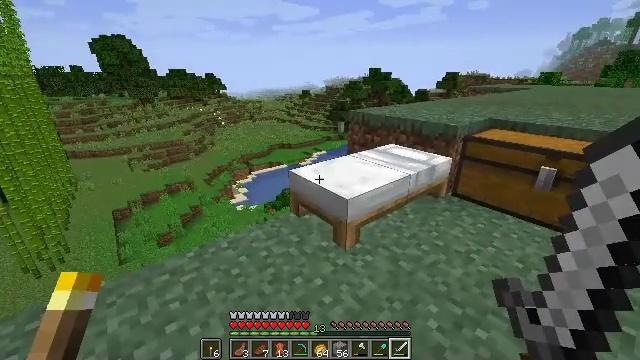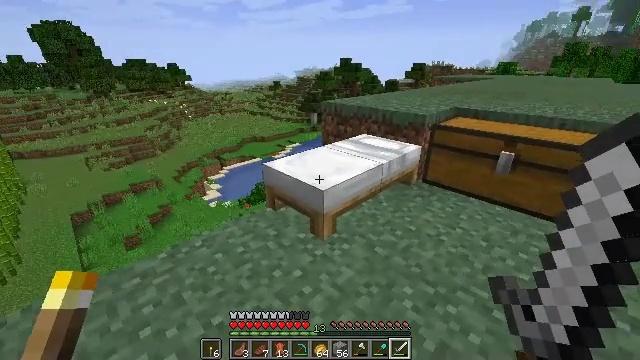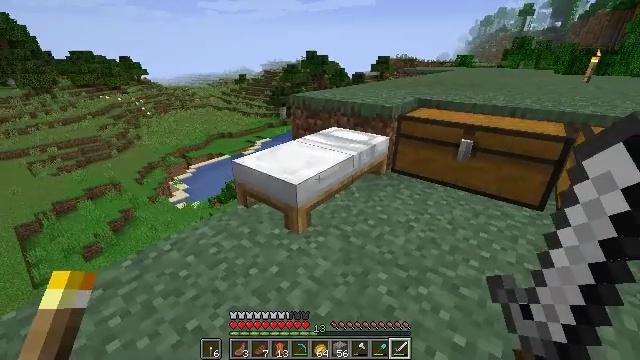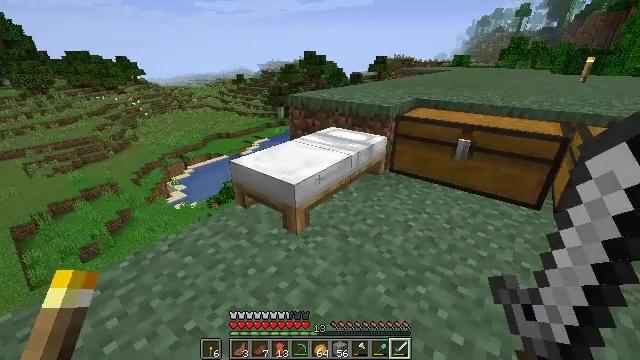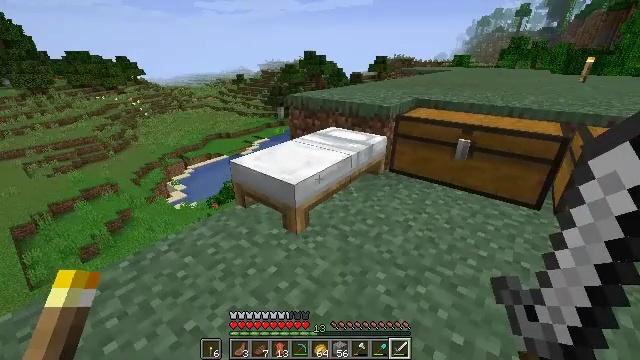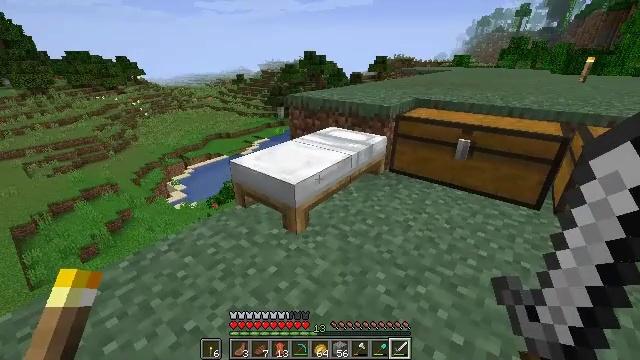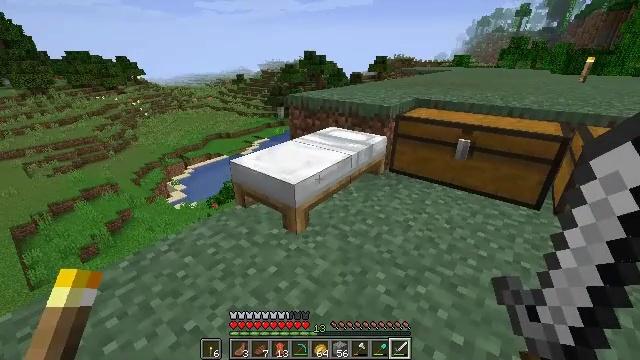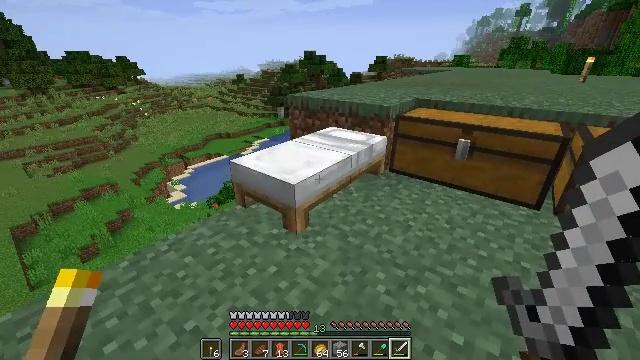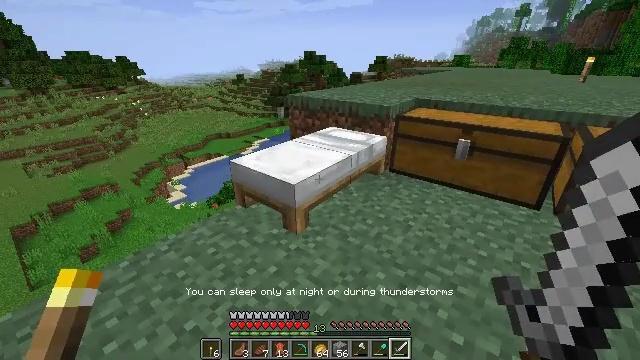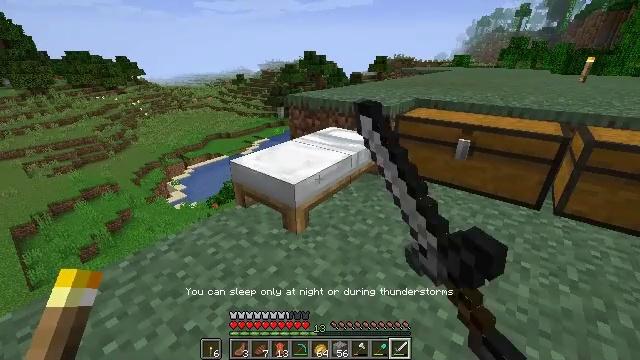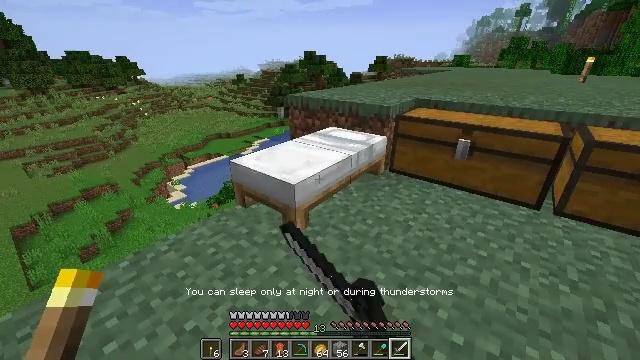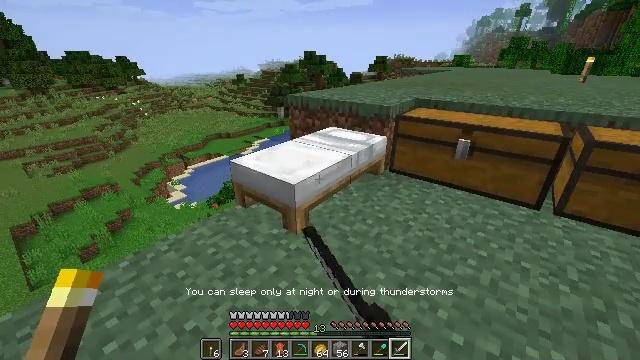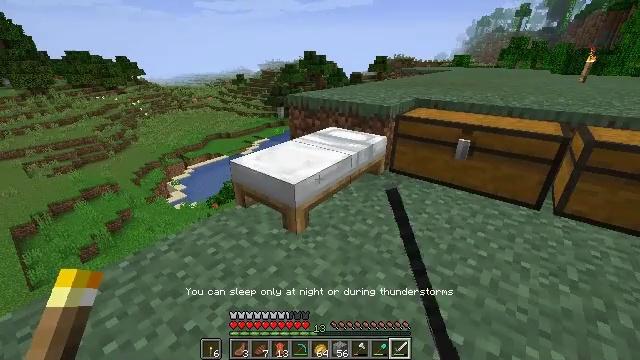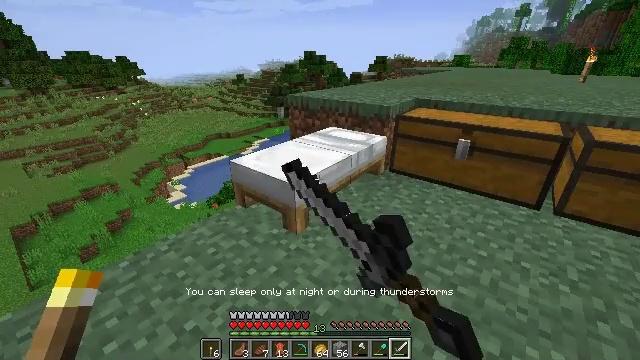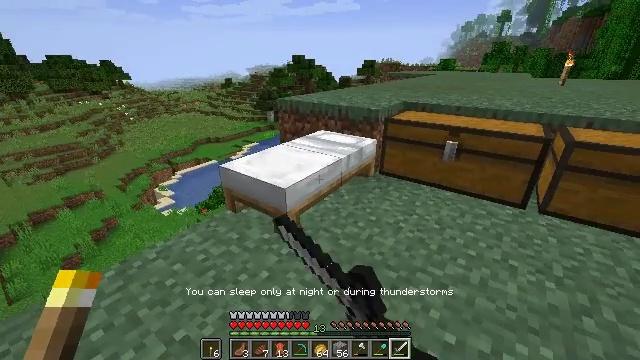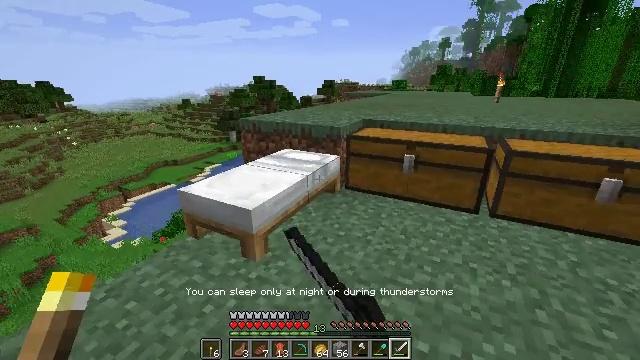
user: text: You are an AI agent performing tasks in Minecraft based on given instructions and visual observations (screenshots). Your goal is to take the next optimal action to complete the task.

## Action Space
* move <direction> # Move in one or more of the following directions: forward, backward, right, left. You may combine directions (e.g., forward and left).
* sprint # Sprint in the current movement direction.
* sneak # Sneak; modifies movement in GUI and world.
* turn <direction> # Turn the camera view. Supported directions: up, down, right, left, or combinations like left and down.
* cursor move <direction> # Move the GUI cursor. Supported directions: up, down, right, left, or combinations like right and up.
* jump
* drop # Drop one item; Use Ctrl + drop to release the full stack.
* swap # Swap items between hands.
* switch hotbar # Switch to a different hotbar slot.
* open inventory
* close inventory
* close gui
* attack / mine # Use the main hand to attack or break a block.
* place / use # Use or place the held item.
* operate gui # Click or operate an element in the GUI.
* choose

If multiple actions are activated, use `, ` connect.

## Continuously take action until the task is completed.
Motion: motion action
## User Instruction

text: Break the melon to get slices.
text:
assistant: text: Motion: turn right and down
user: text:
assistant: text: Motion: turn right and down
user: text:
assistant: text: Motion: use / place
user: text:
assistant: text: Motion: use / place
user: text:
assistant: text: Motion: use / place
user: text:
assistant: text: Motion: use / place
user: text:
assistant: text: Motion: use / place
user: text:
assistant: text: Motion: no_op
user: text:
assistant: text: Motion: no_op
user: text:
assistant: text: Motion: no_op
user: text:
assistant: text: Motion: no_op
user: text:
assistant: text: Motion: no_op
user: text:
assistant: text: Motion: no_op
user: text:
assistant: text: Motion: turn right
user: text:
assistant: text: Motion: turn right and up
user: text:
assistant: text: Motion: turn right and up
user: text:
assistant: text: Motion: turn right and up
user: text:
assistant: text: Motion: no_op
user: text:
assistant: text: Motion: use / place
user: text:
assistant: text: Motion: use / place
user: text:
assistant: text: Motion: use / place
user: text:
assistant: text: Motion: use / place
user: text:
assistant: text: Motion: use / place
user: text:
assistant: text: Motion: open gui
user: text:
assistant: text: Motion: no_op
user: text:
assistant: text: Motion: no_op
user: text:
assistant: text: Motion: no_op
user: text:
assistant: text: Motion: no_op
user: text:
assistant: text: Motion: no_op
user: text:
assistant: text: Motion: no_op